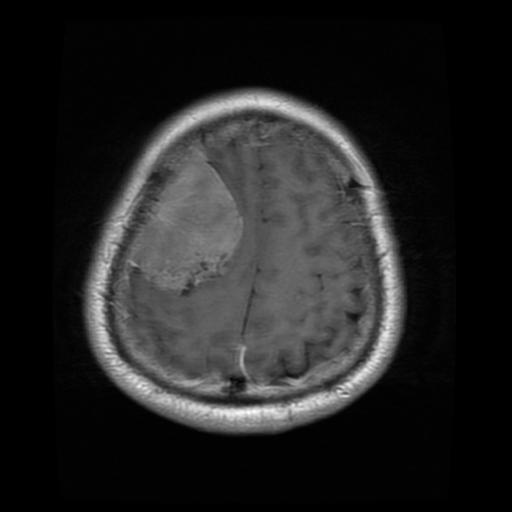
Label: meningioma